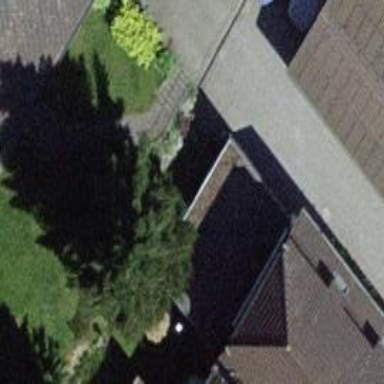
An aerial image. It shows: View of roof of building.